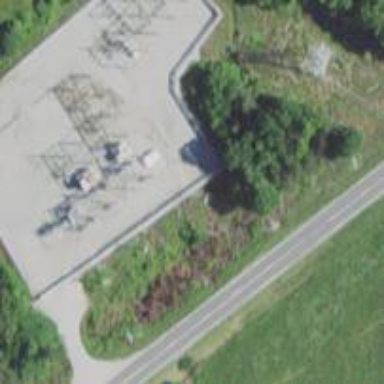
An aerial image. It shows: Distribution level power substation surrounded by fence.